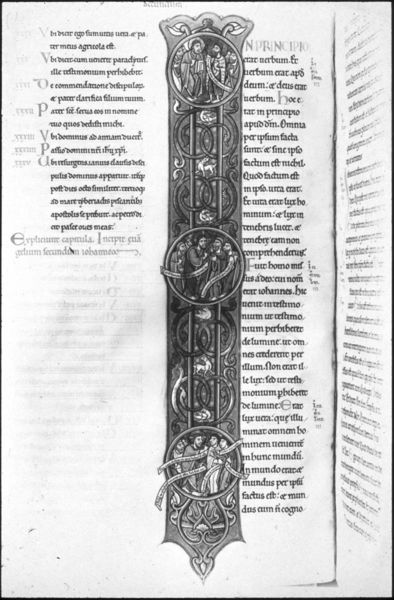
Titel: Bibel von St. Bertin, Kapuziner Bibel, Bd. 4
Institution: Paris, Bibliothèque Nationale
Schlagwörter: weiß, menschen, männer, schwarz, szene, ornament, band, bibel, personen, rund, engel, schrift, ornamente, verzierung, kante, buch, druck, schwarz-weiß, seite, illustration, text, buchstaben, kreise, initialien, seiten, verschlungen, heilige, szenen, illustriert, latein, kapitälchen, initial, buchmalerei, schwazr, i, illimination, buchillumination